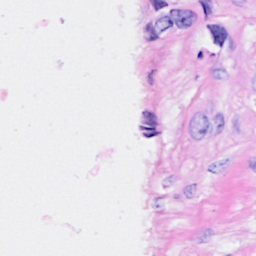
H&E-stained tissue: Breast